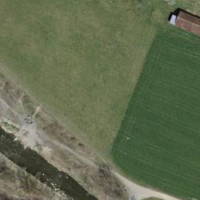
EUNIS habitat code: 25
Species observed at this site:
Tettigonia viridissima